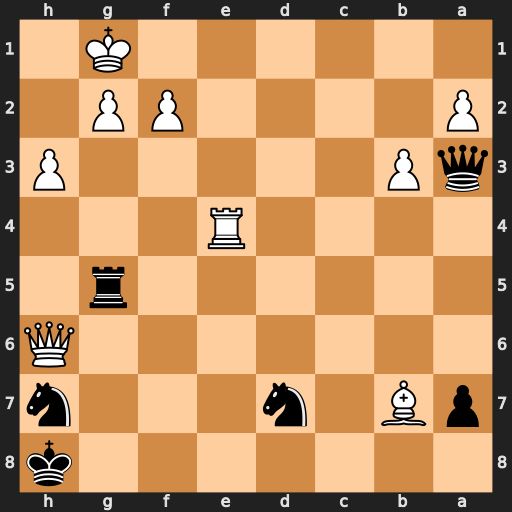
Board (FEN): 7k/pB1n3n/7Q/6r1/4R3/qP5P/P4PP1/6K1
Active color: b
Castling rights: -
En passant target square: -
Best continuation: Qc1+ Kh2 Rxg2+ Kxg2 Qxh6